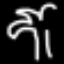
Label: palm tree